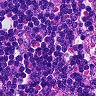
Metastatic tissue present: no